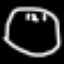
Label: clock